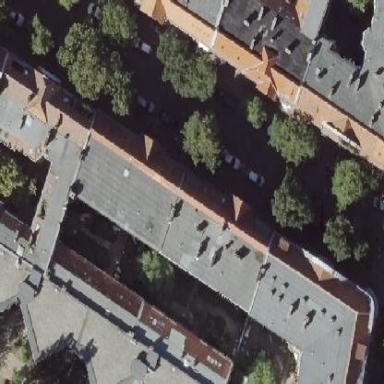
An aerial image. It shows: Hipped roof apartment building.